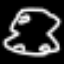
Label: frog